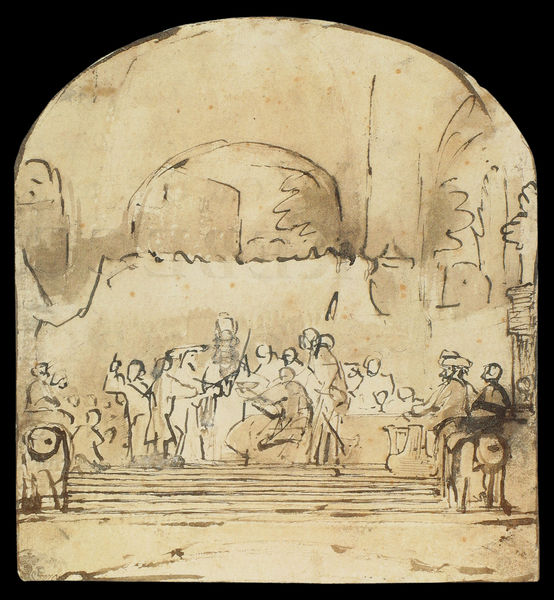
Titel: Die Verschwörung der Bataver unter Claudius Civilis
Künstler: Harmensz van Rijn Rembrandt
Institution: München, Staatliche Graphische Sammlung
Schlagwörter: feder, menschen, stadt, braun, raum, schwarz, skizze, weiss, zeichnung, beige, menge, versammlung, alt, pflanzen, esel, reiter, papier, bogen, dorf, treppe, treppen, könig, stufen, tusche, verhandlung, turban, dorg